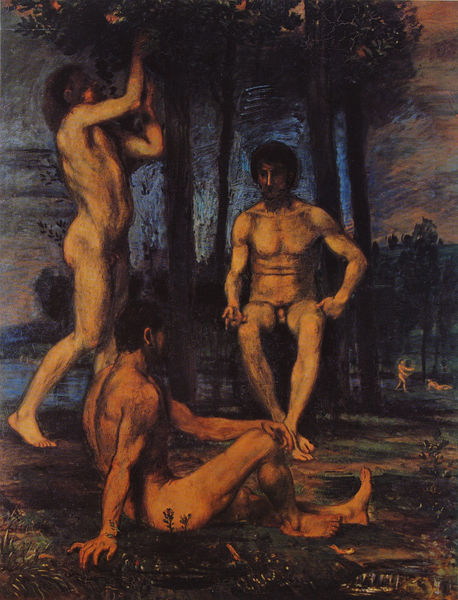
Titel: Drei Jünglinge unter Orangenbäumen
Künstler: Hans von Marées
Standort: München
Institution: Neue Pinakothek
Schlagwörter: akt, baum, blau, dunkel, gemälde, gruppe, hand, haut, himmel, körper, mann, nackt, schatten, wasser, wolken, baden, bäume, fluss, grün, landschaft, menschen, see, sitzen, abend, braun, brust, discussion, frau, geste, hintergrund, männer, nacht, blüten, gras, hund, rasen, rot, tier, wiese, symbolismus, bart, arm, arme, stehen, fünf, hände, bach, natur, gewässer, boden, sitzend, drei, pflanzen, frontal, rosa, wald, wasserfall, garten, beine, orangen, pflücken, füße, liegen, ruhen, düster, studie, jungen, knaben, formen, sonnenuntergang, rast, figuren, strom, muskeln, homme, bauch, spiel, paradies, penis, lichtung, stützend, hain, eden, spaziergänger, hirte, nackz, deutschrömer, arbre, klettern, marat, parallelen, distanz, aktstudie, ernten, jünglinge, marees, galerieton, symolismus, von marees, cueillette, teir, jardin, pomme, extérieur, wasserfal, bächlein, pommes, mackert, 1900, nu, pflückend, genitale, warum sieht das denn keiner, haben die alle scheuklappen, homosexuel, dehors